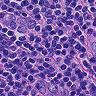
Metastatic tissue present: yes